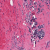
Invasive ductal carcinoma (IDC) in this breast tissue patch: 0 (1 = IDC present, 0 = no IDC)